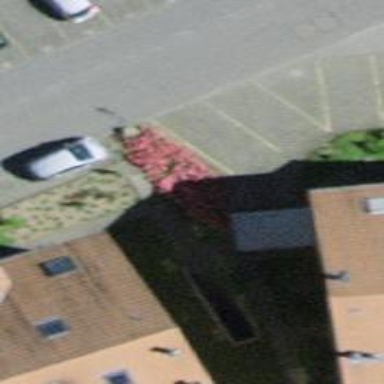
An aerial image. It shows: Set of steps on the road.